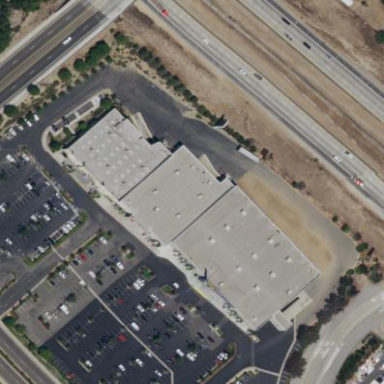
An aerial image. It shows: Retail building.